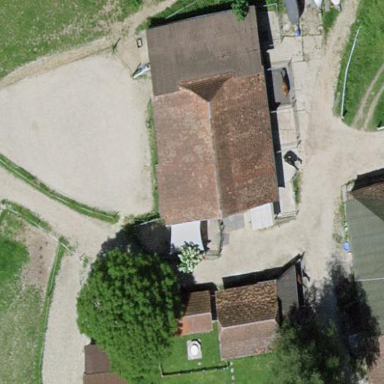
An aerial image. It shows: Barn.